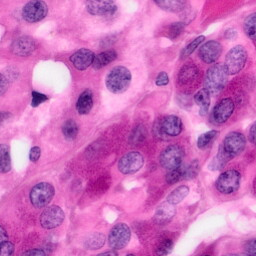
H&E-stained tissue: Pancreatic